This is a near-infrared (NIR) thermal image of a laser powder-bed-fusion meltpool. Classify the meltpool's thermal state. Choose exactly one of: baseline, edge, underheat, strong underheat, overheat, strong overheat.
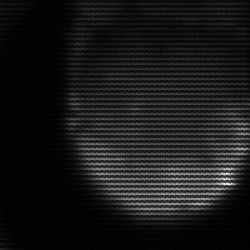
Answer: edge